Interaction volume radius: 10 \u00c5
Interaction volume height: 30 \u00c5
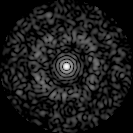
Disorder parameter: 0.8206